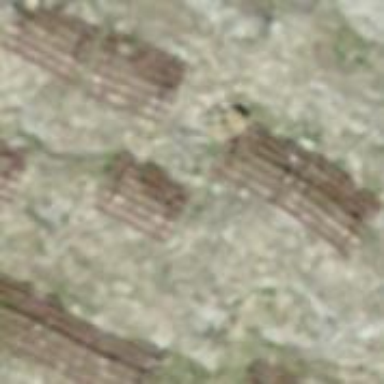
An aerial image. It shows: Snow fence.